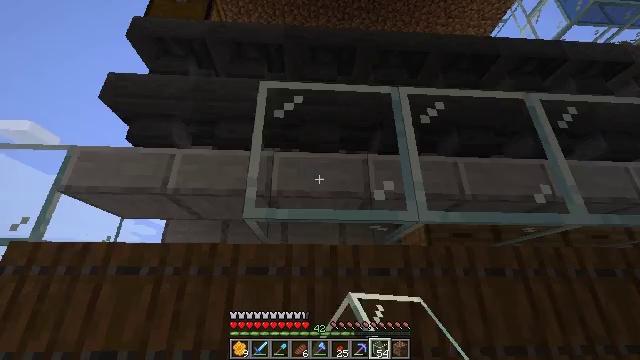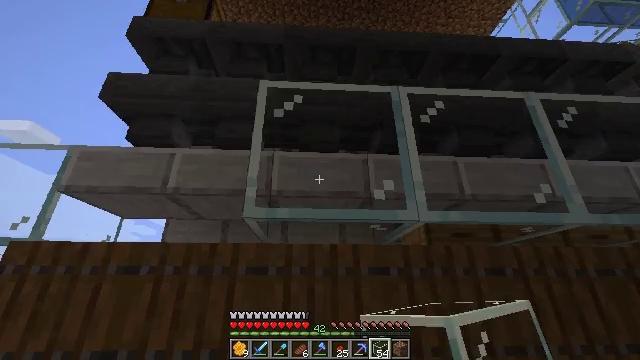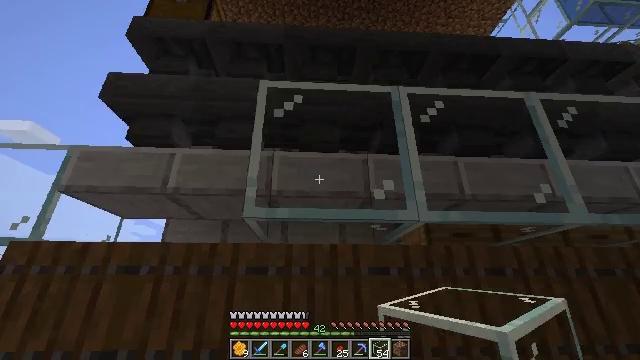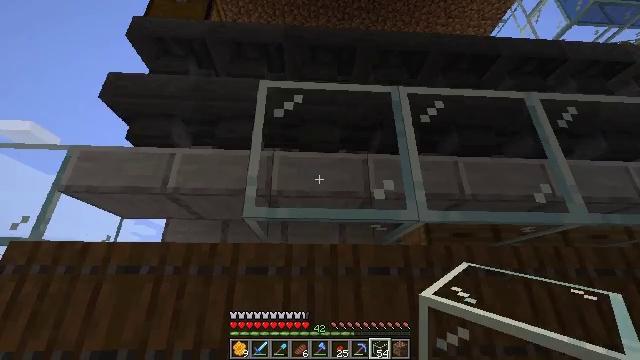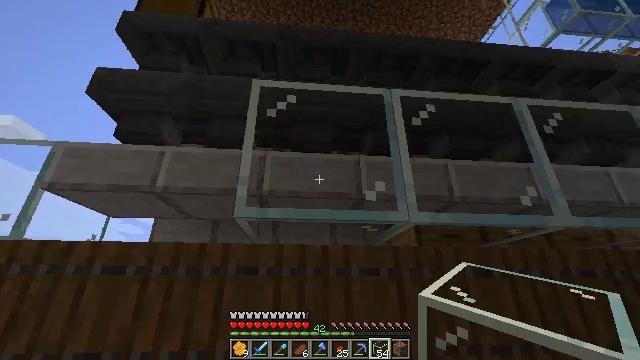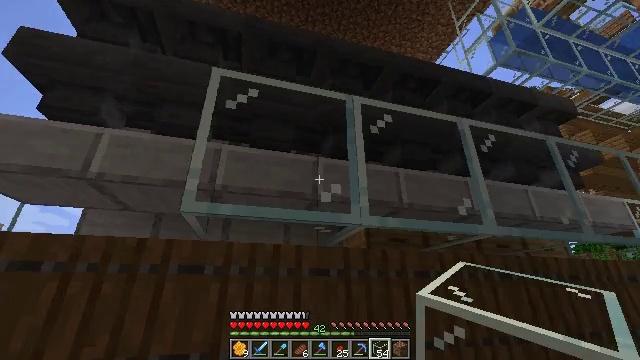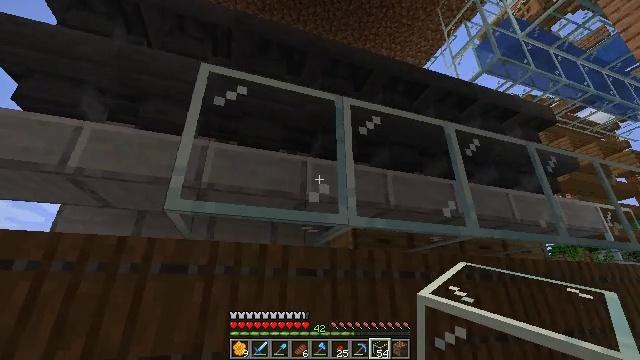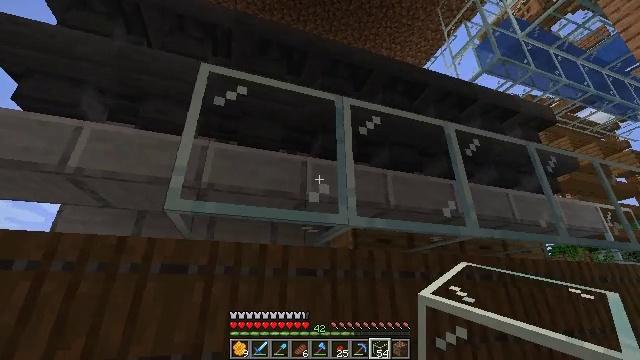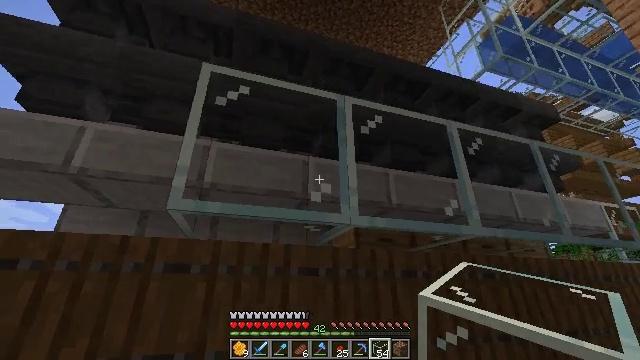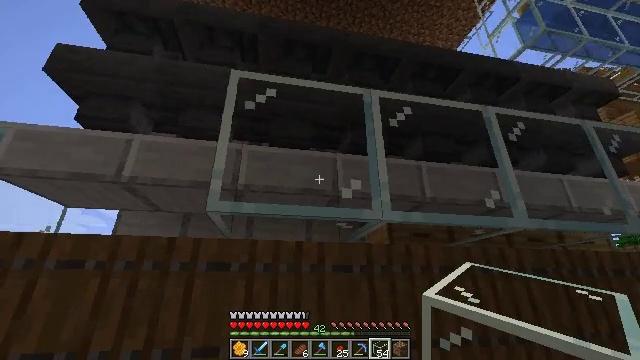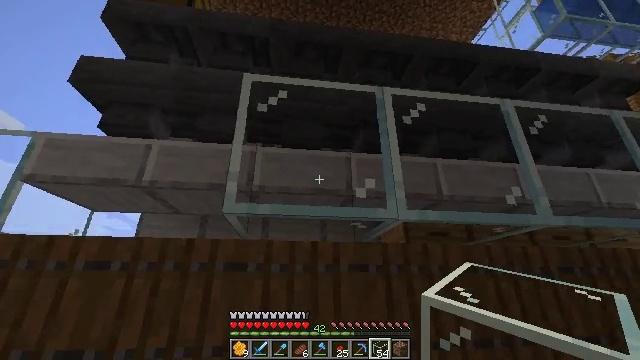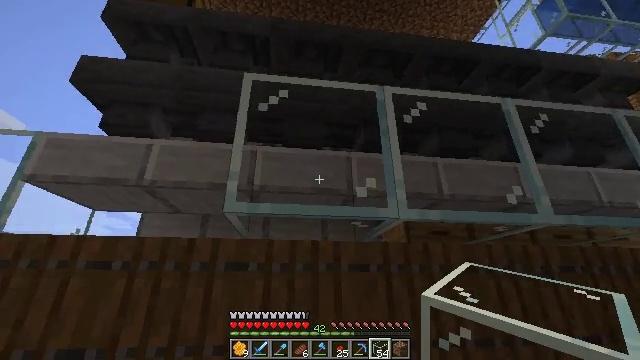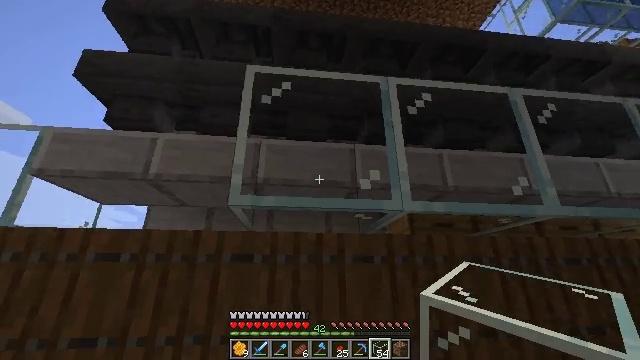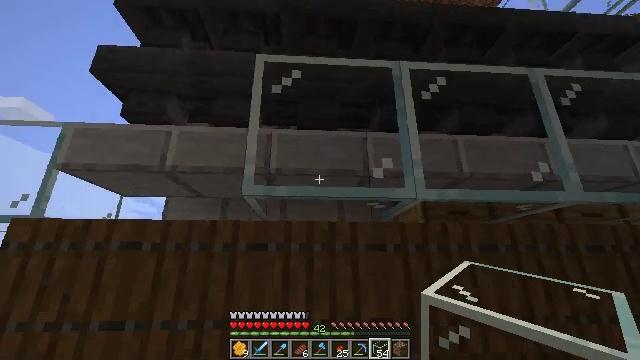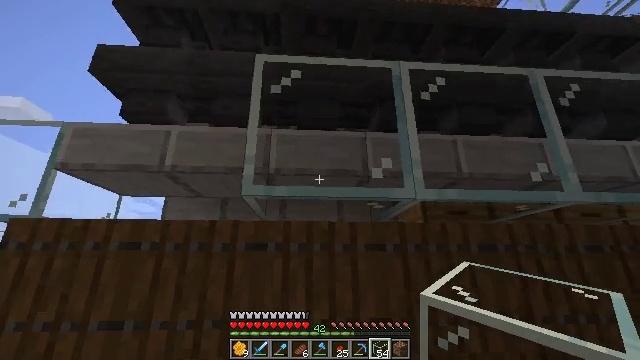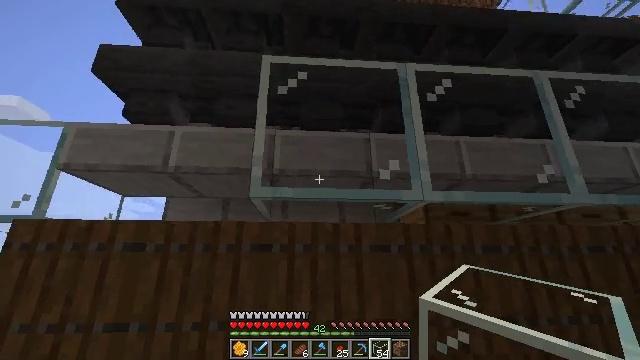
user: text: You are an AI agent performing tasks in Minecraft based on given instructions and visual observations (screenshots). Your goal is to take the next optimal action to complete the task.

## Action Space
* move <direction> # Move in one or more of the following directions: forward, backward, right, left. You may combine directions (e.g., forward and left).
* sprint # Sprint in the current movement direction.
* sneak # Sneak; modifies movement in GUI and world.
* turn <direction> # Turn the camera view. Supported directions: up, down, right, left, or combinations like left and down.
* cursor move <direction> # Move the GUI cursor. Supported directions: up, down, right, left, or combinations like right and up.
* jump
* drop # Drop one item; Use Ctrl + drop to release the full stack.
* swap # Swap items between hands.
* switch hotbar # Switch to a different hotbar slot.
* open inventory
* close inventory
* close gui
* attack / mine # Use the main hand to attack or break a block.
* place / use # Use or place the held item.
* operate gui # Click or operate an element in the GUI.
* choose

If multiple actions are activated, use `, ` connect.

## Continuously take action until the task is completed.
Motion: motion action
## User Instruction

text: Destroy the glass.
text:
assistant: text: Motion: no_op
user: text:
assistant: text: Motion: no_op
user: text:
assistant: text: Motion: no_op
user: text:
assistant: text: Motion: turn right
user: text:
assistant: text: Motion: turn right
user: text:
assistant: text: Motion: turn right
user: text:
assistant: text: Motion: no_op
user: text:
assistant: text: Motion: no_op
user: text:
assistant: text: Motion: turn left
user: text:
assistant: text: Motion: turn left
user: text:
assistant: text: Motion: no_op
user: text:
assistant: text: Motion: turn down
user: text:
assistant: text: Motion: turn left and down
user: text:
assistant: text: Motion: no_op
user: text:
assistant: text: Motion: move left
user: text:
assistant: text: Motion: move forward and move left
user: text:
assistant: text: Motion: move forward and move left, turn left
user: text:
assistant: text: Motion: move forward and move left, turn right
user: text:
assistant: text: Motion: move forward and move left, turn right
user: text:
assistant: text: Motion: move forward and move left, turn right
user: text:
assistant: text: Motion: move forward and move left, turn right
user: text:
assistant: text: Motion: move left, turn right
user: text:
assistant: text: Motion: move left, turn right
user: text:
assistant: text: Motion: move left, turn right
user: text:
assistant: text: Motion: turn right
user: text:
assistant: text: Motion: turn right
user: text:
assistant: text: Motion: no_op
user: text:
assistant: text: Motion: no_op
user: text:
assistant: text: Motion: no_op
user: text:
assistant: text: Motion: no_op